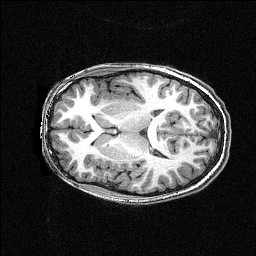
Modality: T1w
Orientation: axial
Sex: female